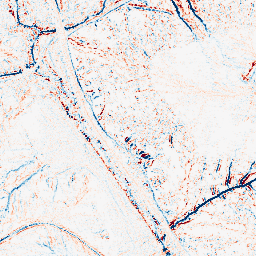
Category: edge_preserving
Decomposition family: median
Decomposition parameters: size: 5
Upsampling method: quartic
Upsampling parameters: scale: 2
Upsampling scale: 2